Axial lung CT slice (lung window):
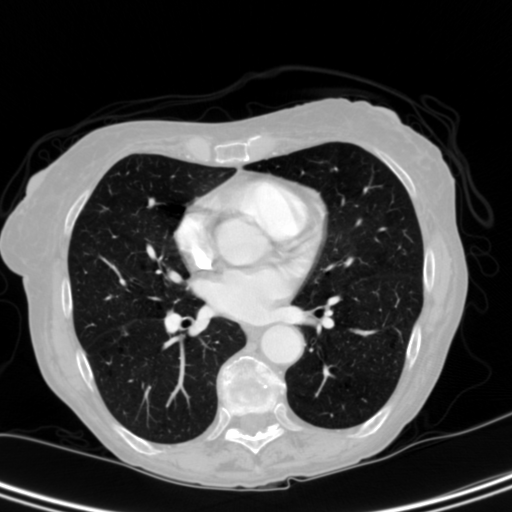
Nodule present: no